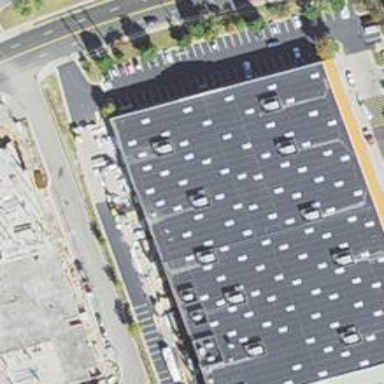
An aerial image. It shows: Retail building.